Field crop: maize
Growth stage: 1
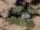
Species: chenopodium